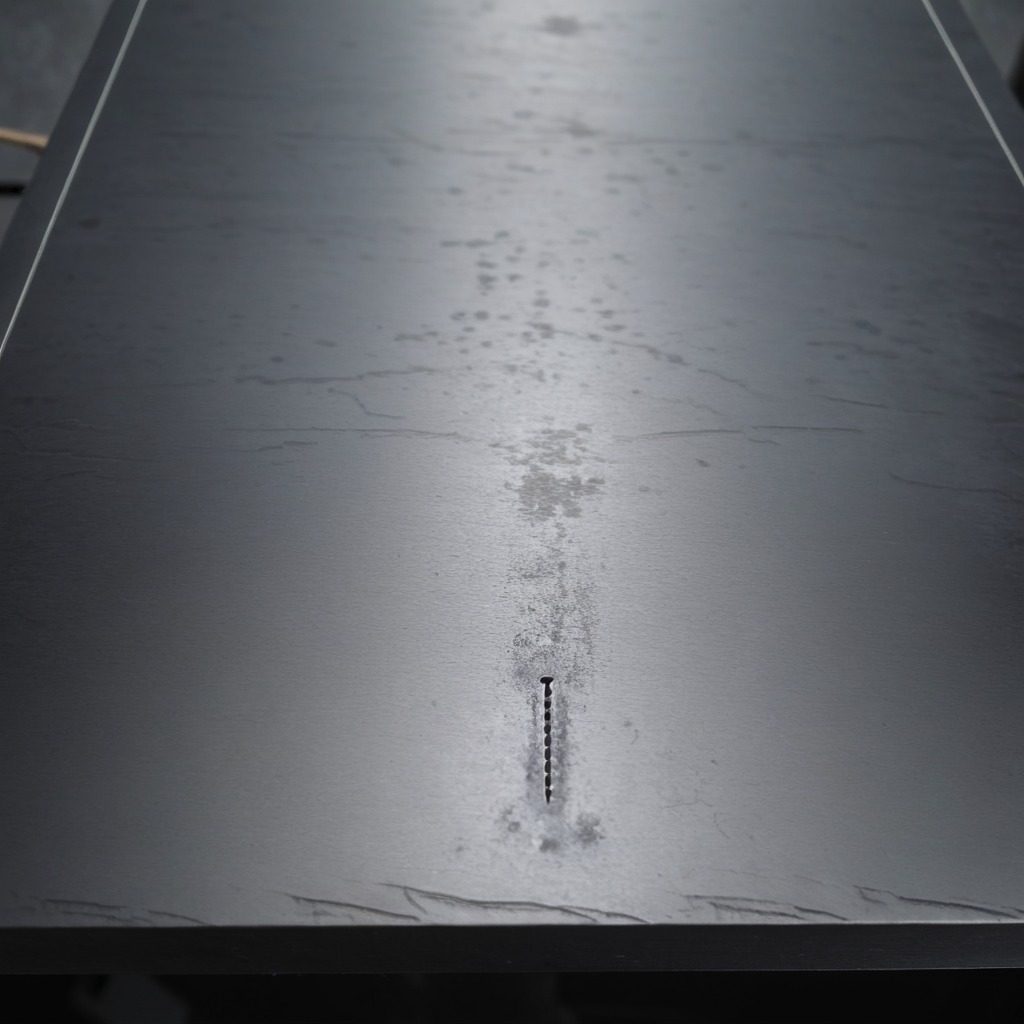
A metal screw is lying on the cold steel table in a mining workshop.